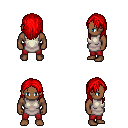
a pixel art fantasy rpg character, male body template, human, dark skin, white tunic, red pants, red long hairstyle, four views (front, back, left, right), 2x2 character sprite sheet, small pixel art, hard edges, no anti-aliasing